Interaction volume radius: 10 \u00c5
Interaction volume height: 35 \u00c5
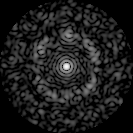
Disorder parameter: 0.8015